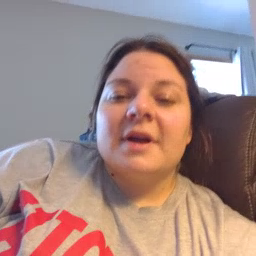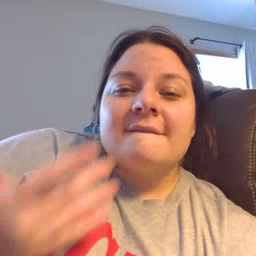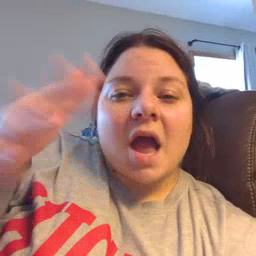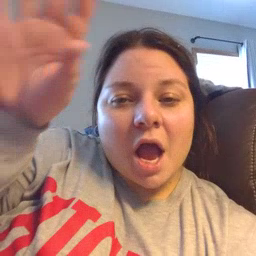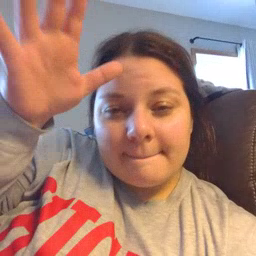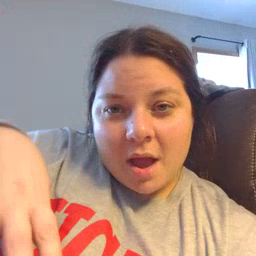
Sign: fireman